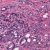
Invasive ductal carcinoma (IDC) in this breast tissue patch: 1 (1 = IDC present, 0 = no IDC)